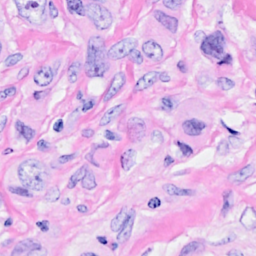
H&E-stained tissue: Breast